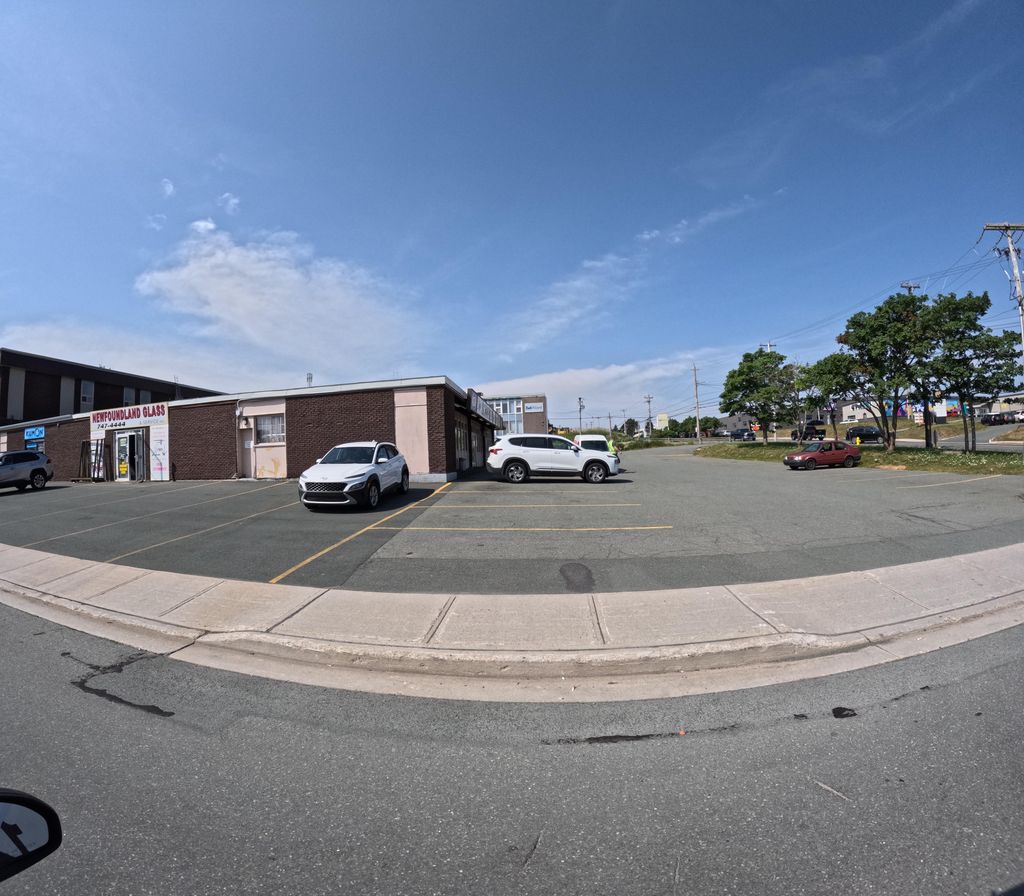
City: st_johns